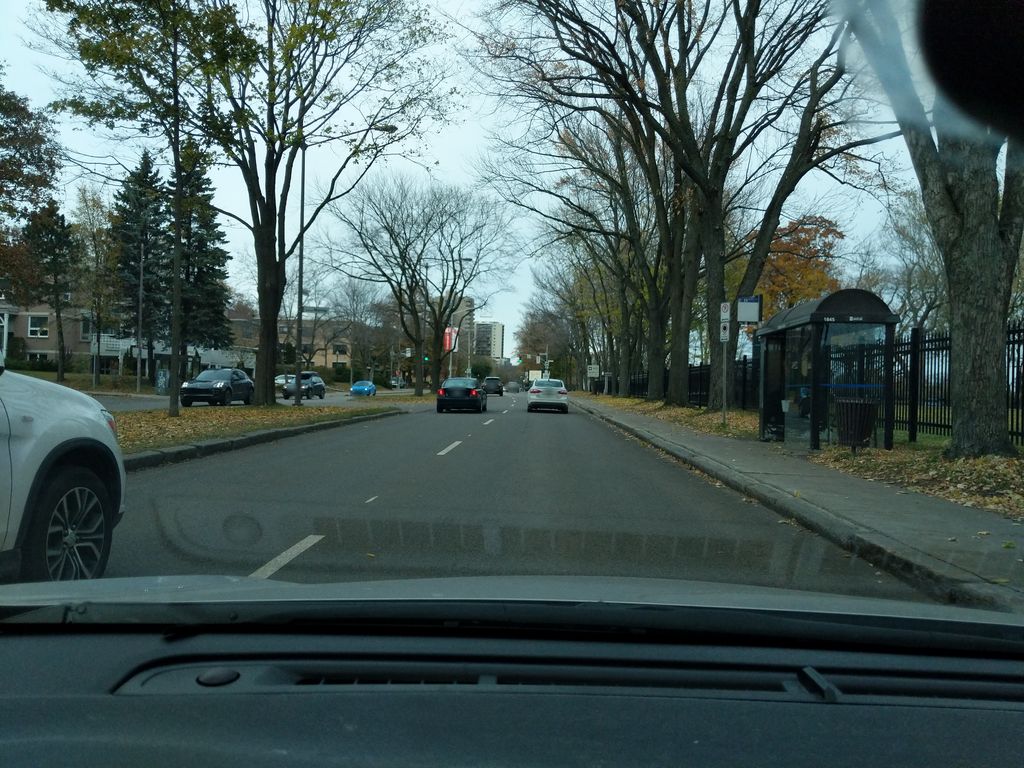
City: quebec_city